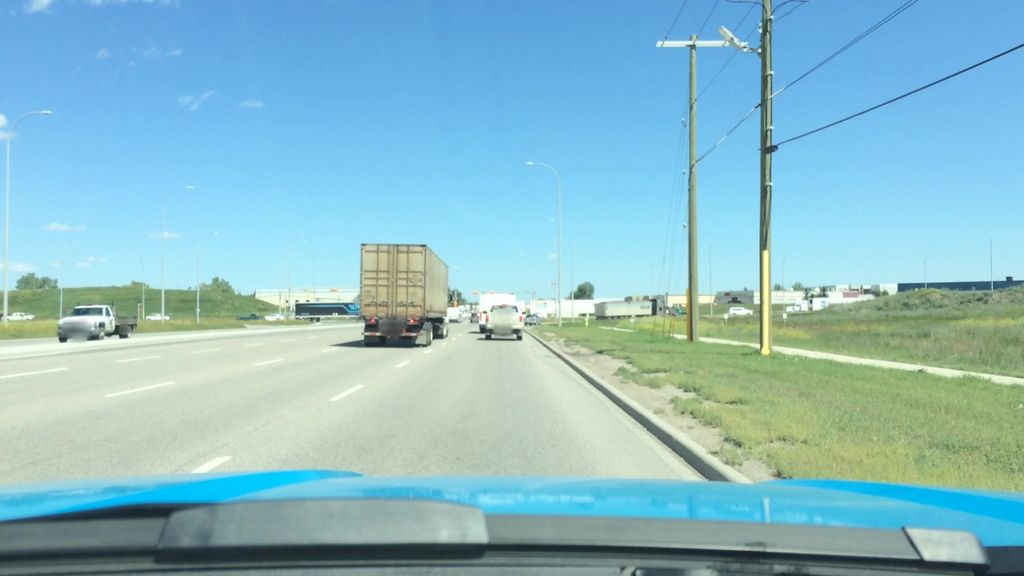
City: calgary